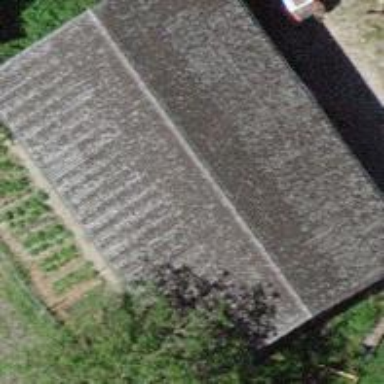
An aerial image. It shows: Rural barn.